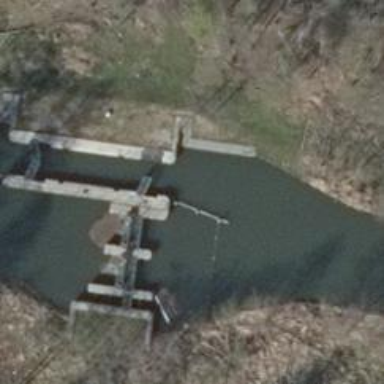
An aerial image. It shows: Weir in waterway.